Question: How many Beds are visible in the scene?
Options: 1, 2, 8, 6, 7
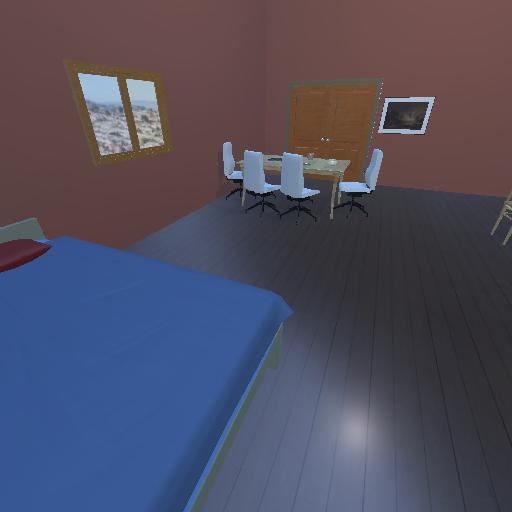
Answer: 1